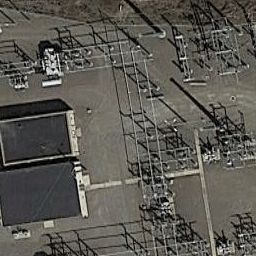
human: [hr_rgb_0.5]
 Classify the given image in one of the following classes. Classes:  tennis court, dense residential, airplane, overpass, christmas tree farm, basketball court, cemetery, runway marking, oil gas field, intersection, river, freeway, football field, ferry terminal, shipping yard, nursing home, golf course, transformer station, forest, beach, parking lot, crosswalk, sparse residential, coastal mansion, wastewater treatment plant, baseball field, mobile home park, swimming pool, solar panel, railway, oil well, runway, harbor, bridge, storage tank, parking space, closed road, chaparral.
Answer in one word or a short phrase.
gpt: transformer station